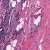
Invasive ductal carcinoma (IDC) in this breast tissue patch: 0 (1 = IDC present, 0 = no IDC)